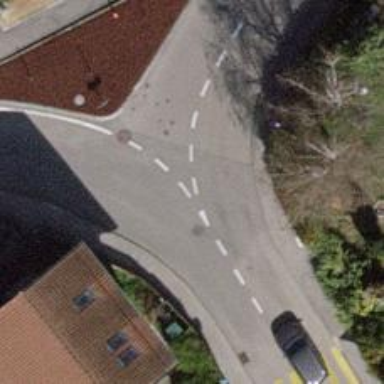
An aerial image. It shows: Residential road with asphalt surface. There is sidewalk on the left side.